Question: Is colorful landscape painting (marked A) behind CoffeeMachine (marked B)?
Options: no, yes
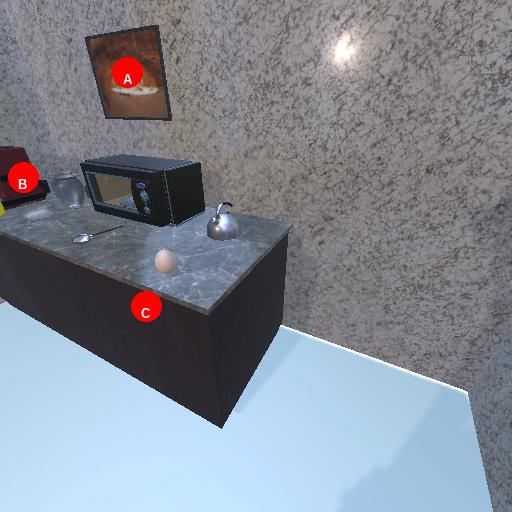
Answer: no